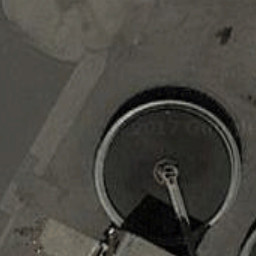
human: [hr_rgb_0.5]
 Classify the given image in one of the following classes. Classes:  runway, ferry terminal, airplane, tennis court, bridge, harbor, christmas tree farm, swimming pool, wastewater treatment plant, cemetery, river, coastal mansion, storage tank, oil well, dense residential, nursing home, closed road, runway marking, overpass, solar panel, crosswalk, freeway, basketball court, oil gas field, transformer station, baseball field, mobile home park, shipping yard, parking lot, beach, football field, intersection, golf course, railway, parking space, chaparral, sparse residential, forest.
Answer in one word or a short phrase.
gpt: wastewater treatment plant